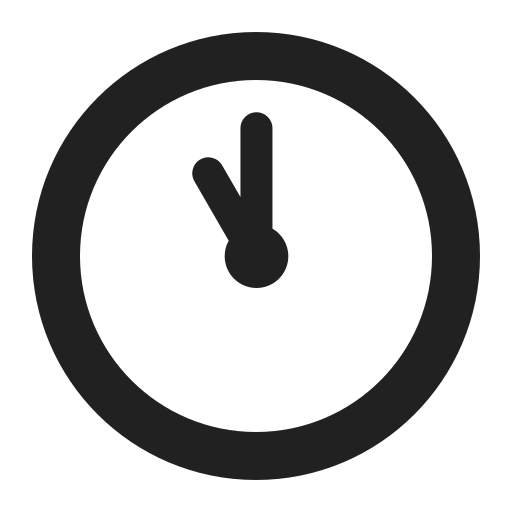
eleven oclock high contrast